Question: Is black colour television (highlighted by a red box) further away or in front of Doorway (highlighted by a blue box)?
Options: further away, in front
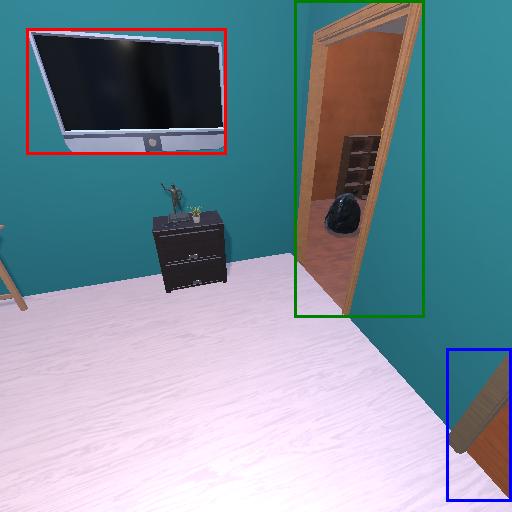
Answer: further away